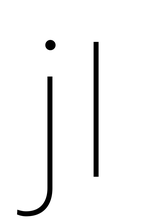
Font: Roboto_Thin